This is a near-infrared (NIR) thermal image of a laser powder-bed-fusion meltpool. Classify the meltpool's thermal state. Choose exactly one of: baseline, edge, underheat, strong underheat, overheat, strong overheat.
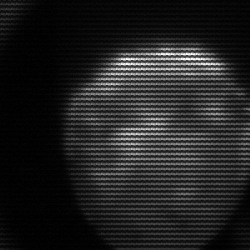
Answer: edge